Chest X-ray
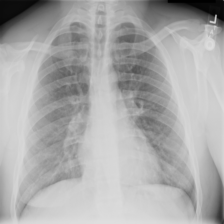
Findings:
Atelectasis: negative
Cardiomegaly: negative
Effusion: negative
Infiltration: negative
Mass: negative
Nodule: negative
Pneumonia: negative
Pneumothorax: negative
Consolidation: negative
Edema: negative
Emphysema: negative
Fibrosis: negative
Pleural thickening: negative
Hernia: negative